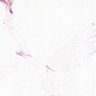
Metastatic tissue present: no